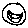
Label: smiley face